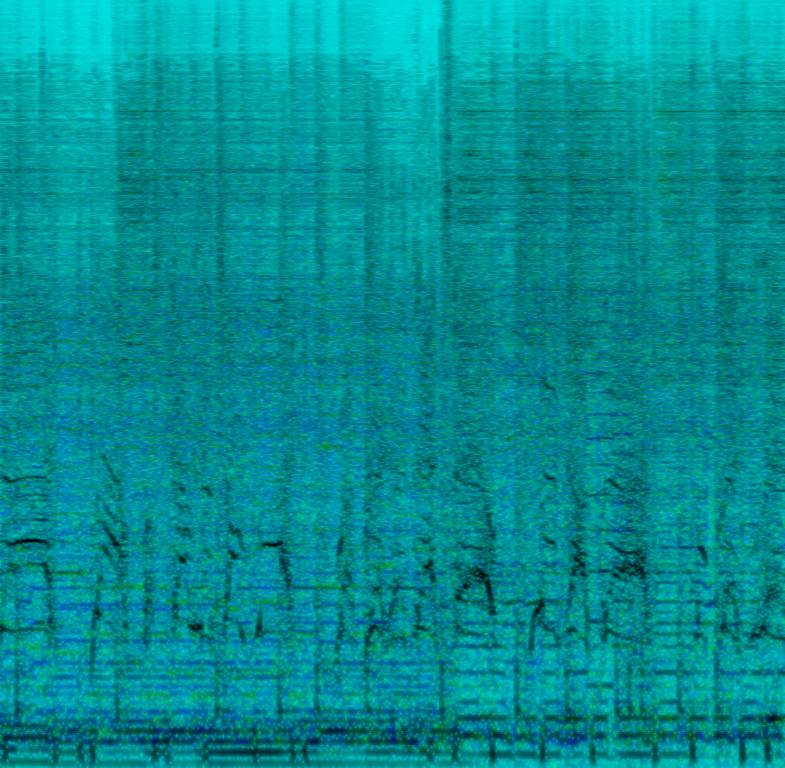
This heavy metal song features a male voice singing the main melody. This voice sings in an angry tone. The voice is shrieking. This is accompanied by percussion playing an aggressive rock beat. The distortion guitar plays a riff which starts off on the root note and then plays higher notes in the scale descending back to the root note. The bass plays the root notes of the chords. The mood of this song is anger. This song can be played in an action sequence in a movie.